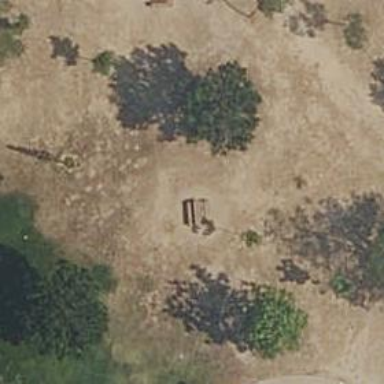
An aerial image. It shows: Picnic table located in leisure land area.